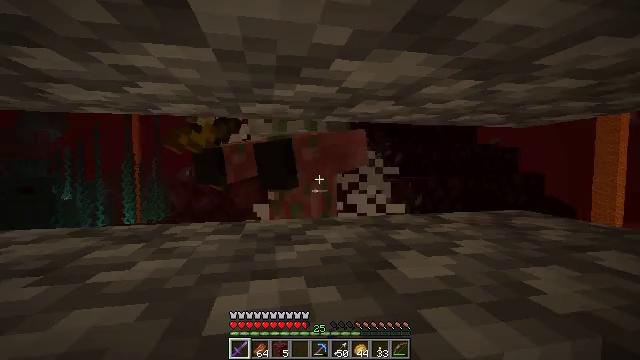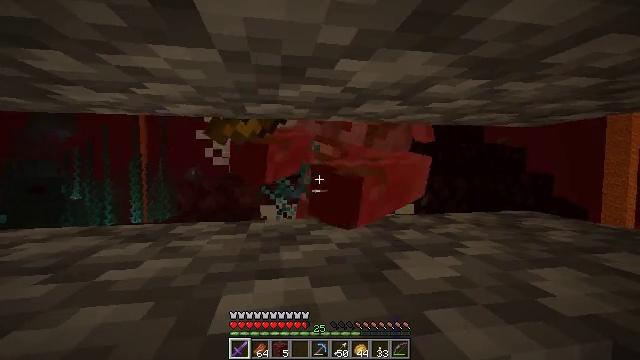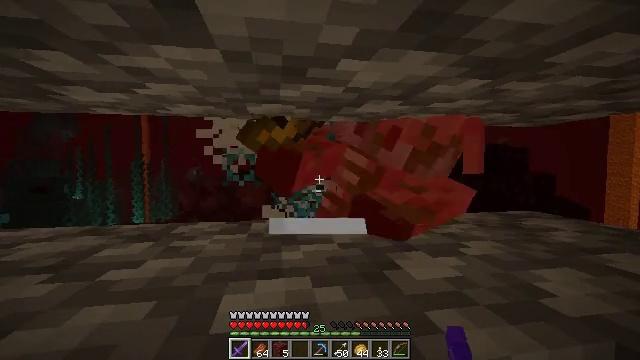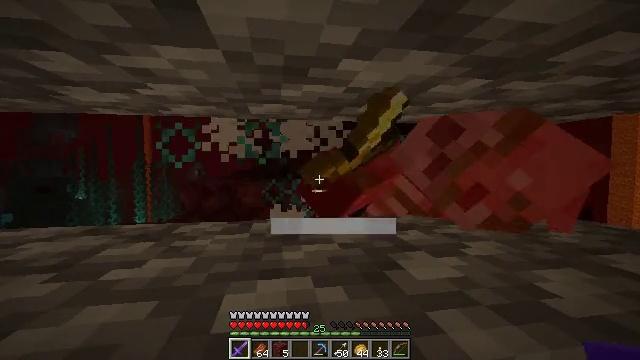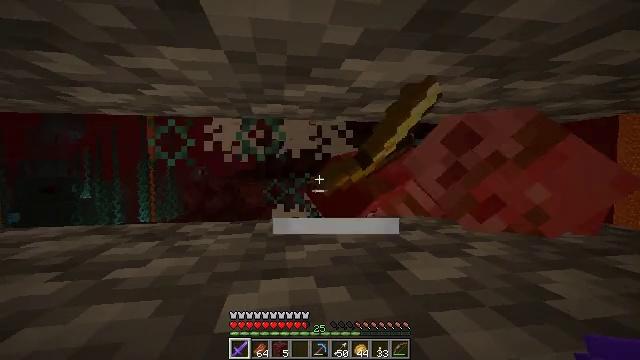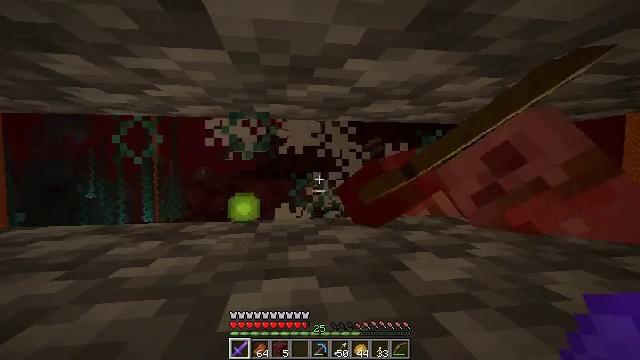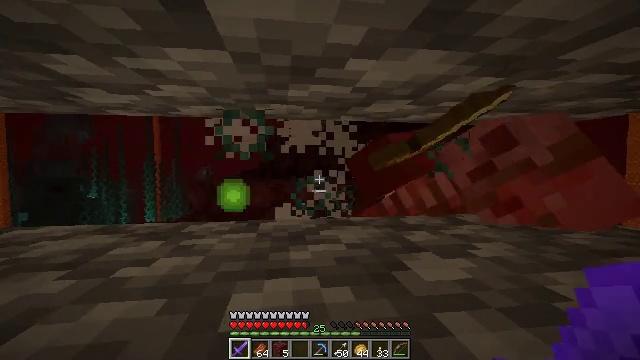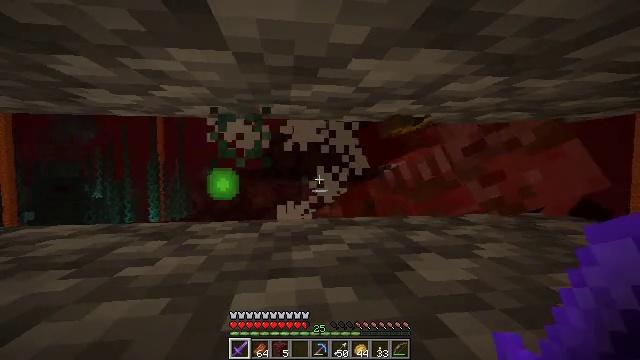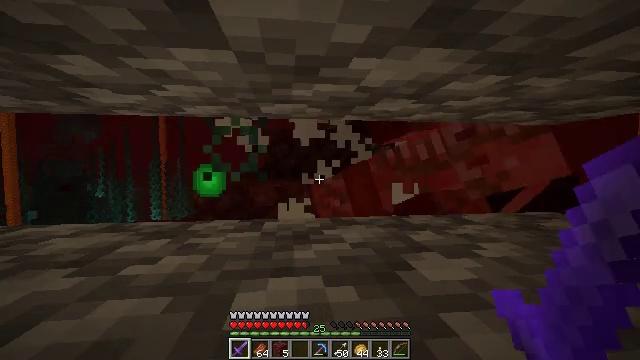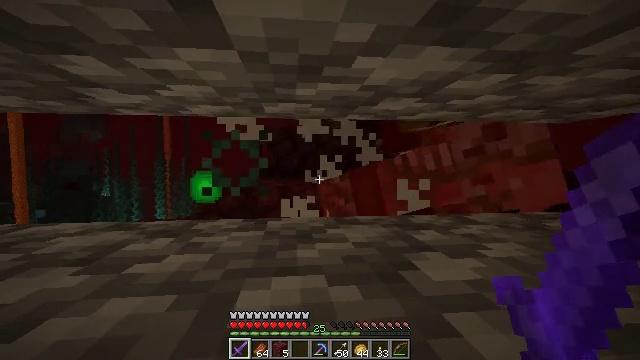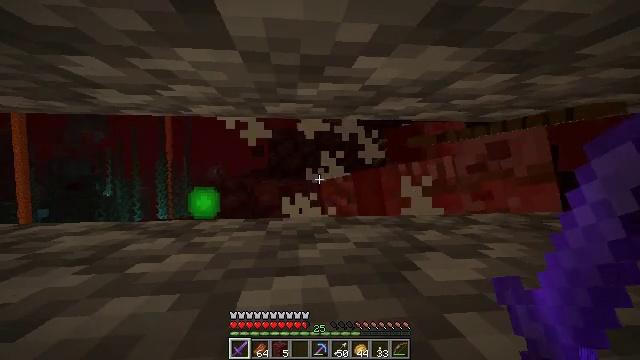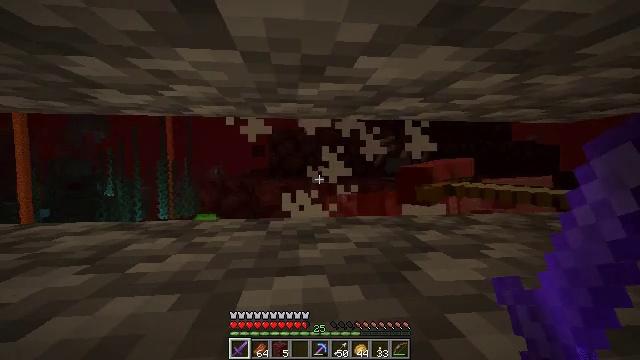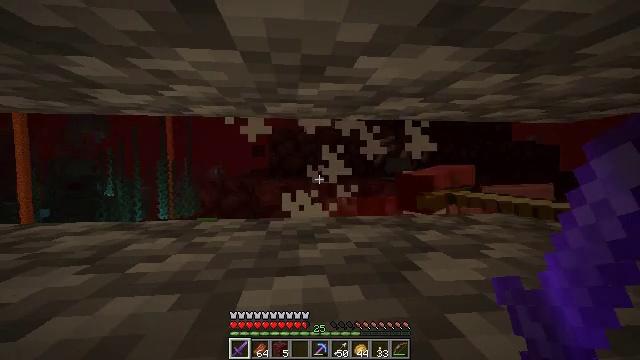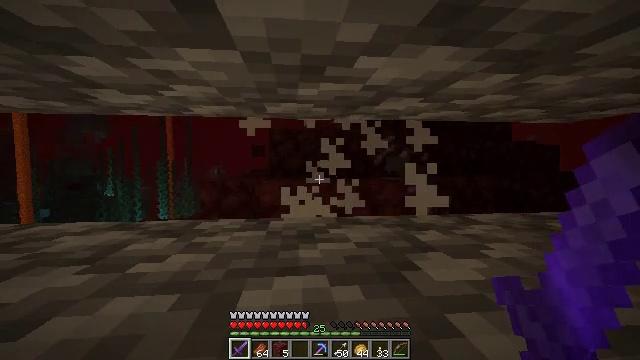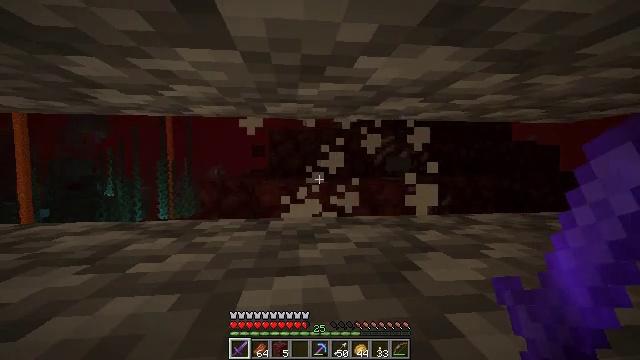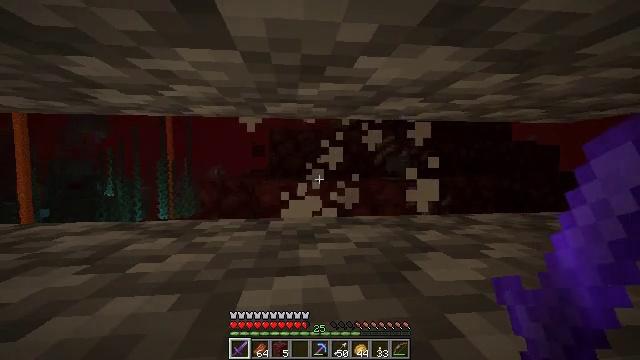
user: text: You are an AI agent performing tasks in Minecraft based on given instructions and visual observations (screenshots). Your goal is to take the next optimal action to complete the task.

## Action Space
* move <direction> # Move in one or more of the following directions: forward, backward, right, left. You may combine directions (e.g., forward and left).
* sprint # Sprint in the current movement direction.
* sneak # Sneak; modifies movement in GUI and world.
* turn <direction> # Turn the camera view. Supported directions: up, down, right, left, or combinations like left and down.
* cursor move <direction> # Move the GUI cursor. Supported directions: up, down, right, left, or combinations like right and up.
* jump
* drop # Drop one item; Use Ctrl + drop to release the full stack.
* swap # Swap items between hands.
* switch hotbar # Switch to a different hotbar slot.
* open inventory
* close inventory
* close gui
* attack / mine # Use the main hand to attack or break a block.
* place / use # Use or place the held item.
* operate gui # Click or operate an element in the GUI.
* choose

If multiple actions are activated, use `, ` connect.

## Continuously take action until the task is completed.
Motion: motion action
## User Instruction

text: Break the cobblestone slab to recycle it.
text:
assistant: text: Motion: turn left
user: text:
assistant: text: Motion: no_op
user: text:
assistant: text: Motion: no_op
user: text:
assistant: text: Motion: no_op
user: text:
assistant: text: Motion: no_op
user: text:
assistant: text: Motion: no_op
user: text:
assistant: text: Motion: no_op
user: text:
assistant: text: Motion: no_op
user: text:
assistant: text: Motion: no_op
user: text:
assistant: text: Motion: no_op
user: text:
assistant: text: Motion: no_op
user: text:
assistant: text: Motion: no_op
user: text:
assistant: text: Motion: no_op
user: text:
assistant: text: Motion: no_op
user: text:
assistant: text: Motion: no_op
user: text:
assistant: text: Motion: no_op
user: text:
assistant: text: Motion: turn down
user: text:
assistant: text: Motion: turn down
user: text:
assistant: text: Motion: turn down
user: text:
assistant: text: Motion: turn down
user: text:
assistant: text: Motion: no_op
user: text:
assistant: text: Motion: no_op
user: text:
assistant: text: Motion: no_op
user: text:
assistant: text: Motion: no_op
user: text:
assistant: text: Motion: no_op
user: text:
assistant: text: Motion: no_op
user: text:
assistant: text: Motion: no_op
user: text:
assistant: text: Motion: no_op
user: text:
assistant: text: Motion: no_op
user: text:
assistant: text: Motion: no_op